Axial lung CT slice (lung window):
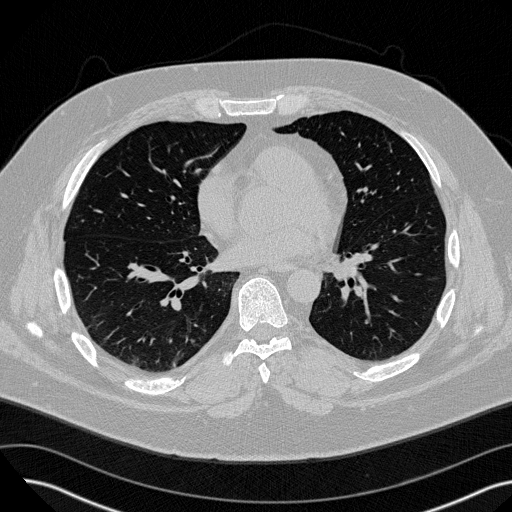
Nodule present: no